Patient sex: F
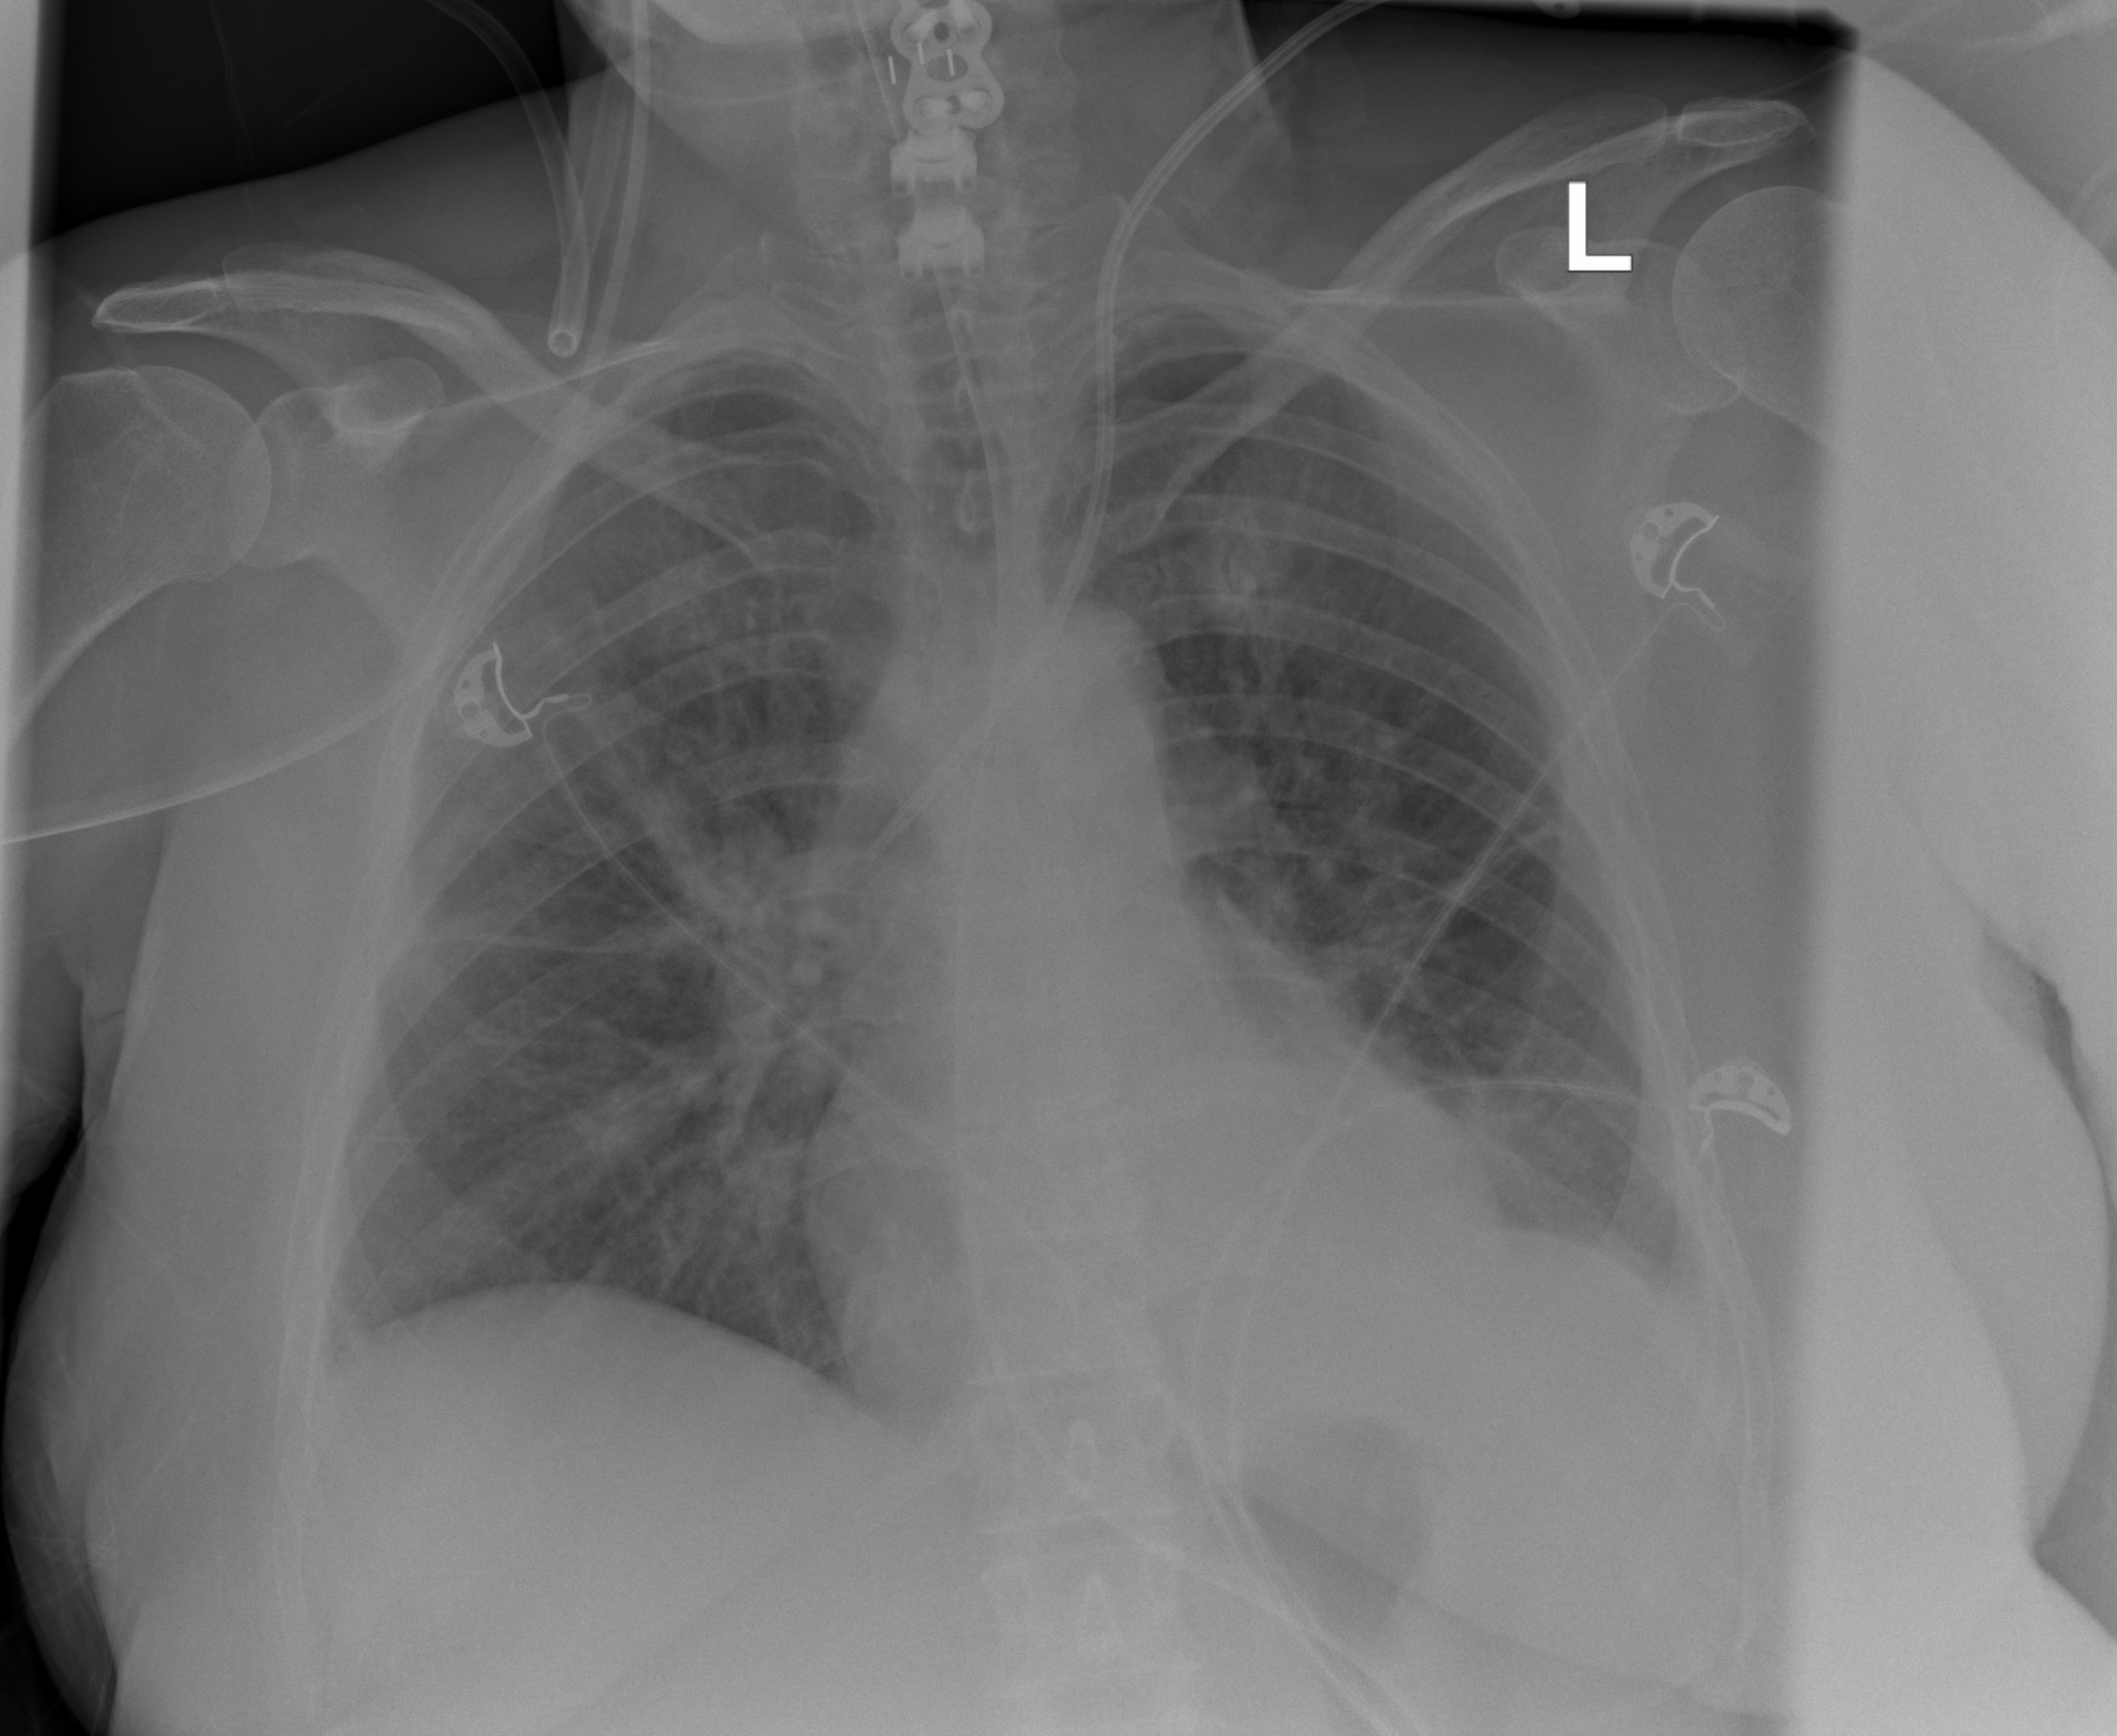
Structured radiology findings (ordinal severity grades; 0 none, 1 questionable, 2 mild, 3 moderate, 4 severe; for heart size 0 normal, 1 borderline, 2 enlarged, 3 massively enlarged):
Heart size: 0
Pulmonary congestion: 2
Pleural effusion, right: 2
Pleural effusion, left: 2
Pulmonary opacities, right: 2
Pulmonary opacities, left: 2
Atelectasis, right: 2
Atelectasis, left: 2